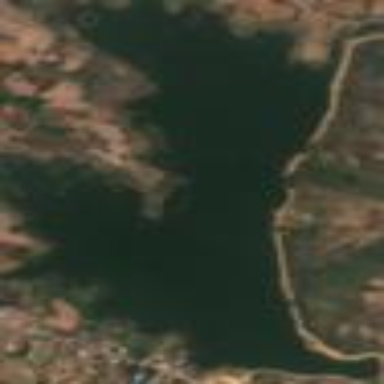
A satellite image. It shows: Reservoir of natural water.